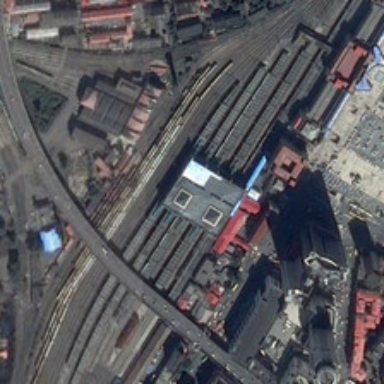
Many gray and red buildings are in two sides of a railway station with a viaduct on it .